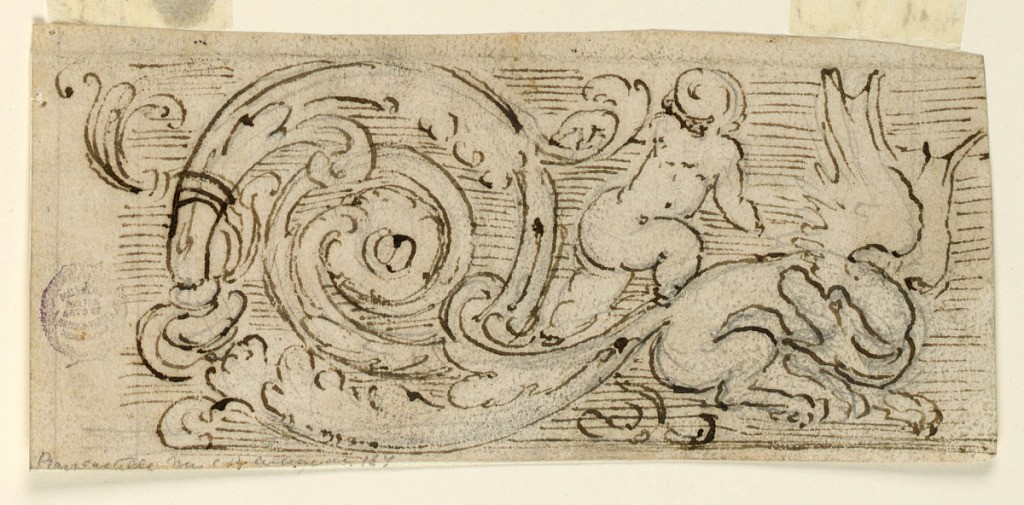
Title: Project for a Frieze
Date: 1610–1630
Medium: Black chalk, pen and ink on paper
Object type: Drawing
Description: The left half of a frieze. An acanthus spiral is springing from the tail of a crouching gragon at right, whose head is turned back-wards. A putto is climbing upon the tail.